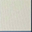
Piece: xx